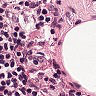
Metastatic tissue present: no